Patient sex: M
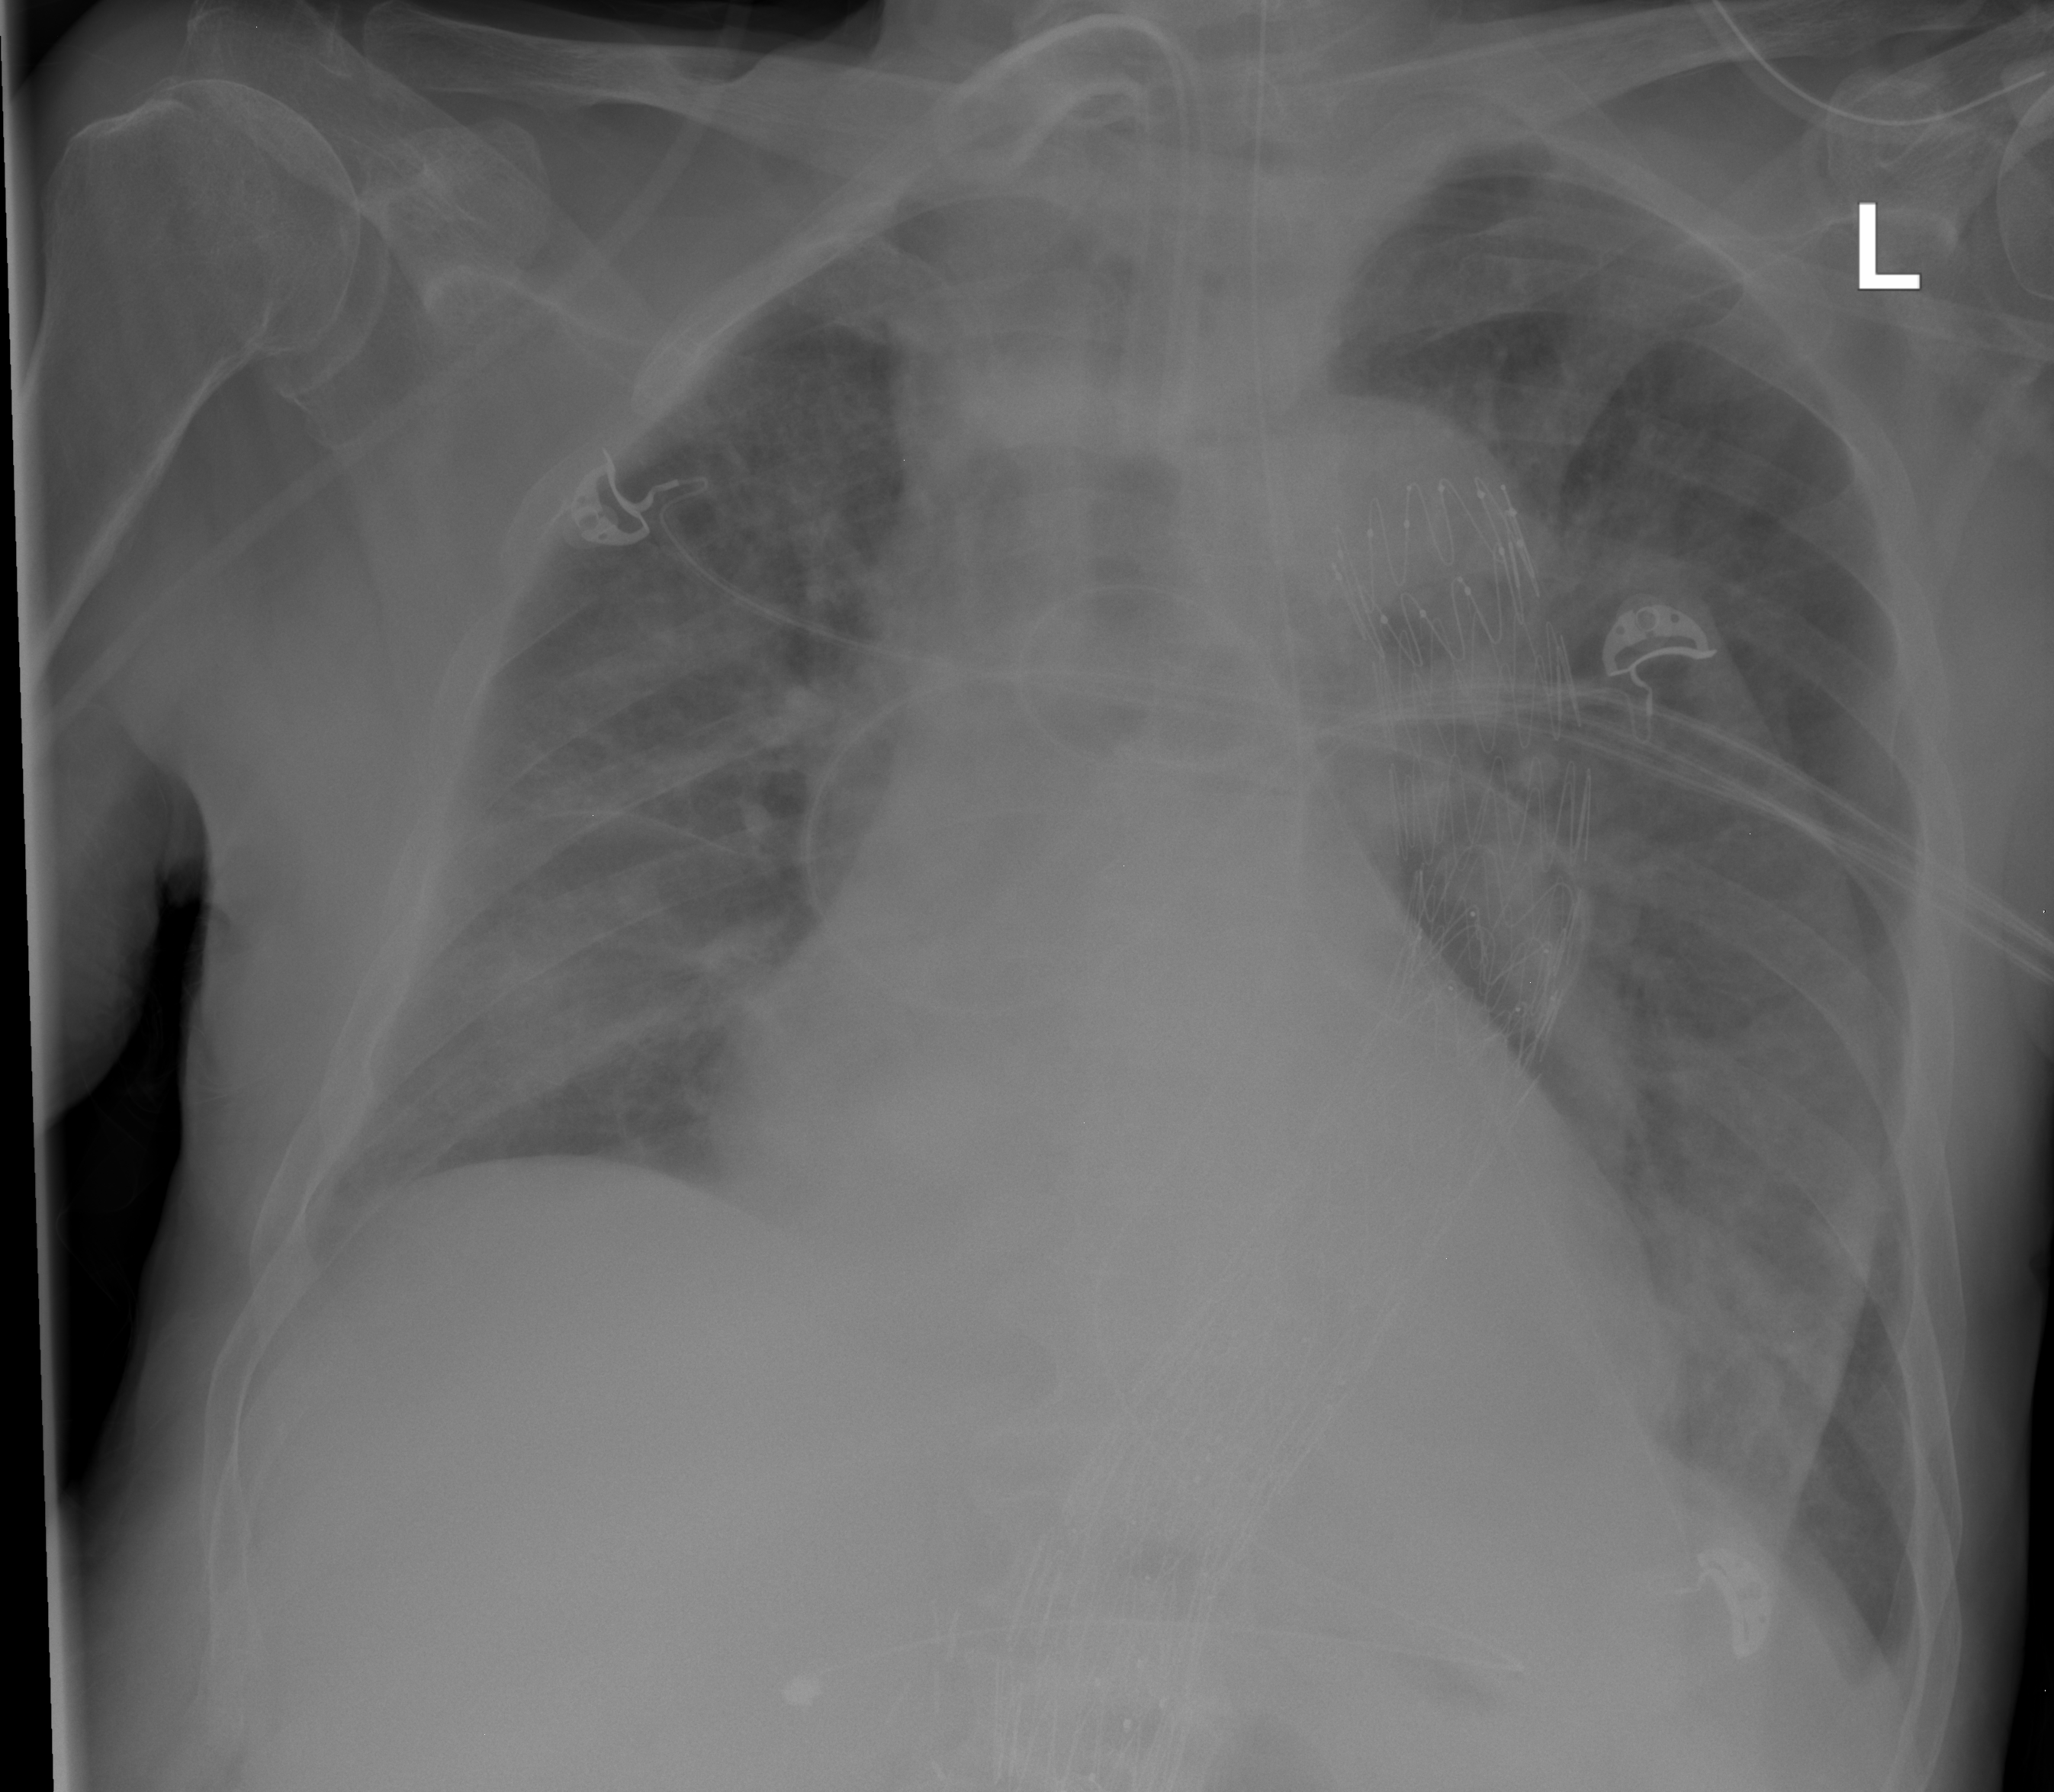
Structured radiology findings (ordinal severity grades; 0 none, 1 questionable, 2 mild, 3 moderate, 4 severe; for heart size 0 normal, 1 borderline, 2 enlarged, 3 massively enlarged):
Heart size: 1
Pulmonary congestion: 0
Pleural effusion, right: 0
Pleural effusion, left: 0
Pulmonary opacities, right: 2
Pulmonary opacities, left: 0
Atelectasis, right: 2
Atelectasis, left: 0